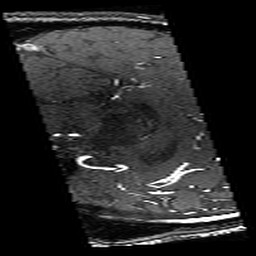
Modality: angio
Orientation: sagittal
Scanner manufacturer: philips
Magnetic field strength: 7 T
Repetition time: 0.024 s
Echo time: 0.00384 s